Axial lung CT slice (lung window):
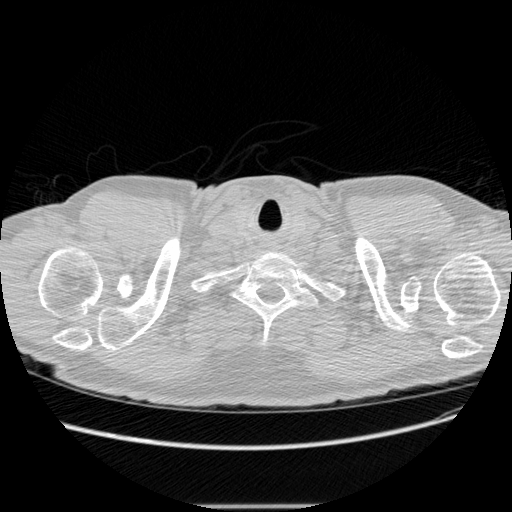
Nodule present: no